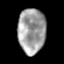
Tissue: skin
Cell type: Epithelial cells
Senescence score: 0.759
Nuclear area (px): 1210
Mean DAPI intensity: 160.26